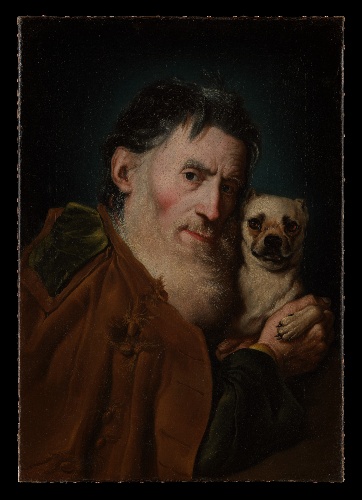
Title: An Old Man with a Dog
Artist: Giacomo Ceruti
Artist bio: Italian, Milan 1698–1767 Milan
Date: 1740s
Object type: Painting
Classification: Paintings
Medium: Oil on canvas
Dimensions: 25 9/16 × 17 11/16 in. (65 × 45 cm)
Department: European Paintings
Credit line: Gift of Fabrizio Moretti, in honor of Keith Christiansen, and in celebration of the Museum's 150th Anniversary, 2019
Accession year: 2019
Repository: Metropolitan Museum of Art, New York, NY
Tags: Men|Portraits|Dogs